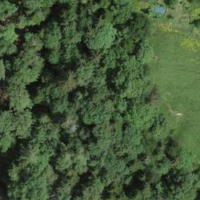
EUNIS habitat code: 44
Species observed at this site:
Cruciata laevipes